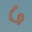
Label: 6